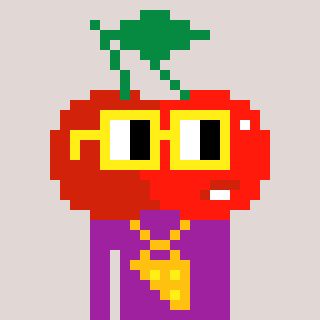
a pixel art character with square yellow glasses, a cherry-shaped head and a magenta-colored body on a warm background